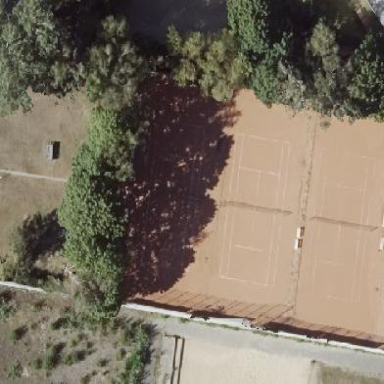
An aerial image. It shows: Clay tennis court pitch.